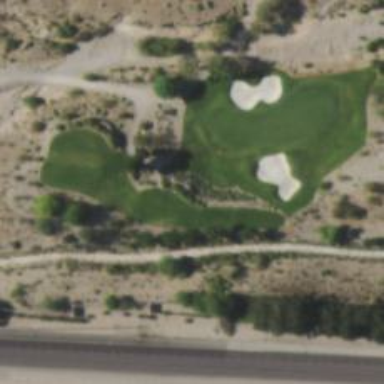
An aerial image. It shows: Rough grassy area used for golf.